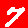
Digit: 7